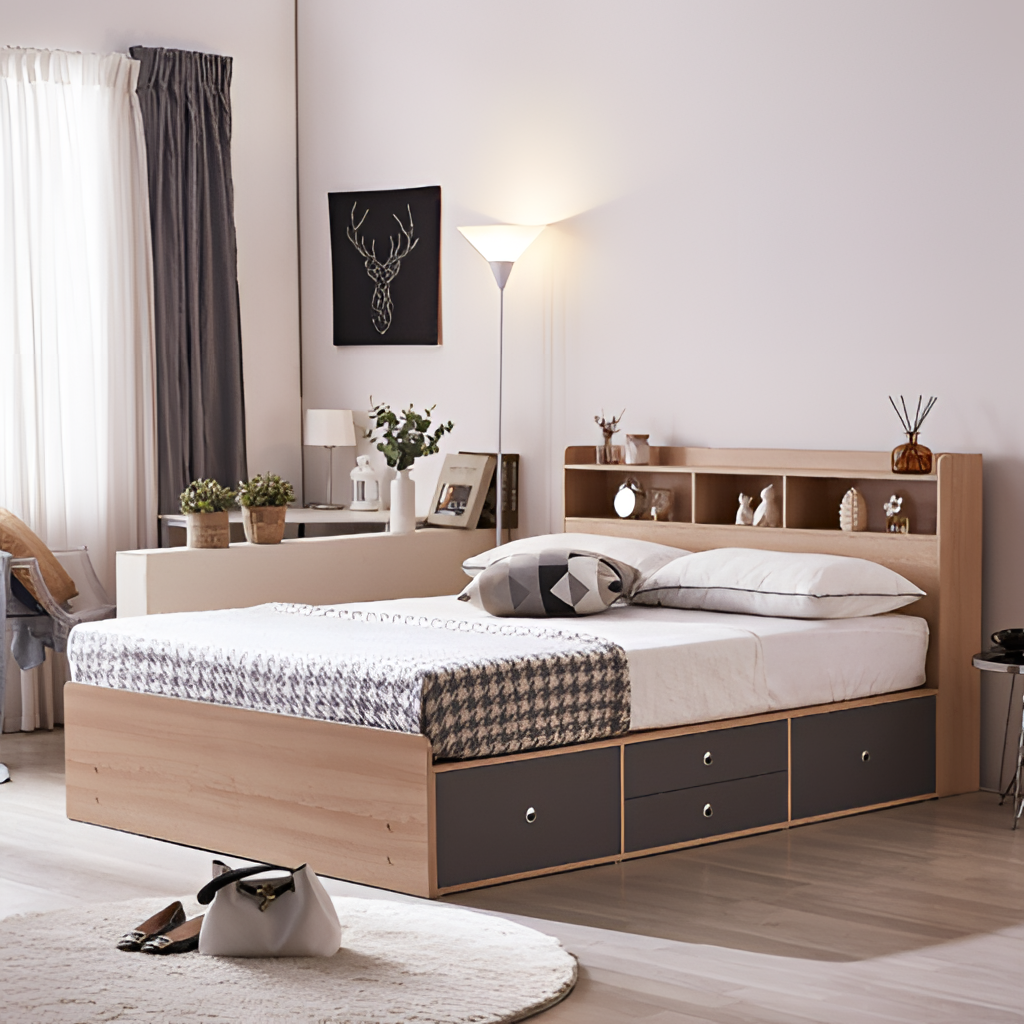
light brown wood bed with storage, bedroom, paint wallpaper, with solid pattern, modern, wood flooring, with plank pattern